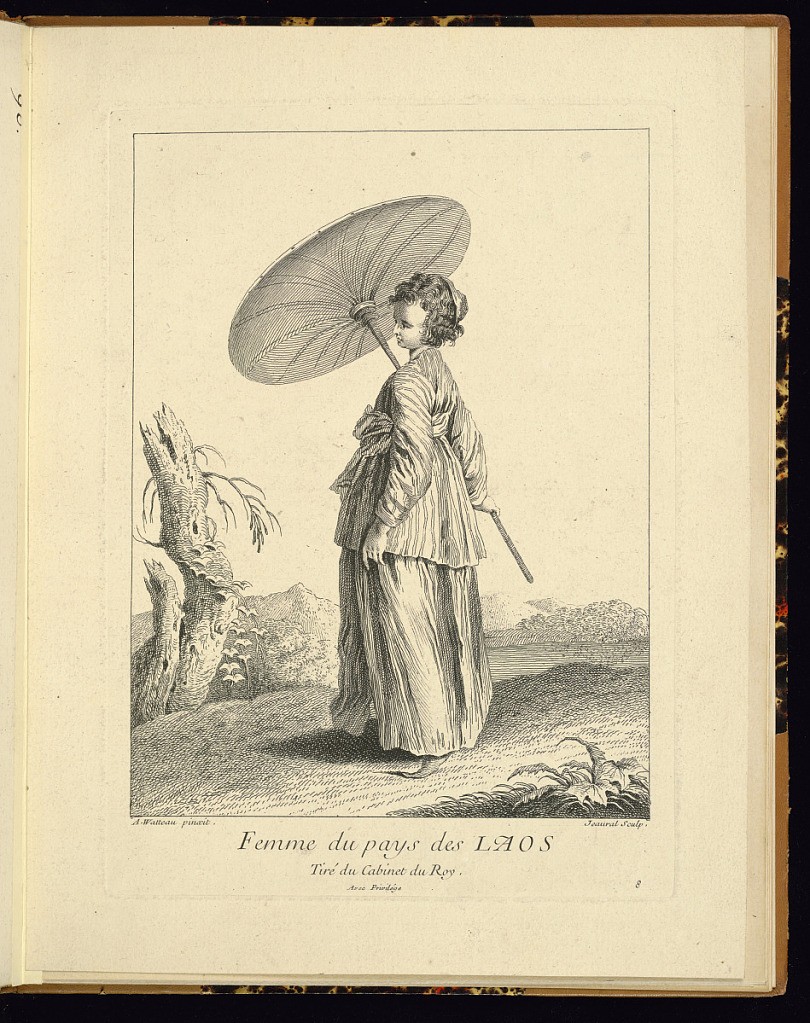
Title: Femme du pays des Laos
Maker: Antoine Watteau, French, 1684–1721
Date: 1731
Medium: Etching on paper
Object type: Print
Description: A standing woman in a landscape holding a large parasol. Trees and mountains in the background. The plate is signed, titled, and numbered.